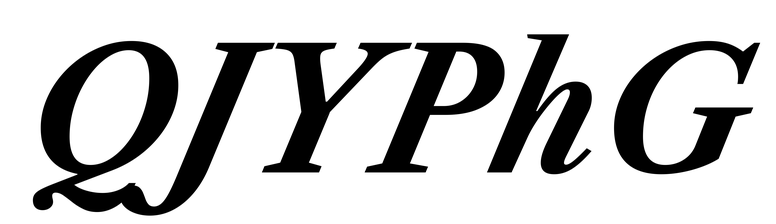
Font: LibreCaslonText-Italic_Bold_Italic